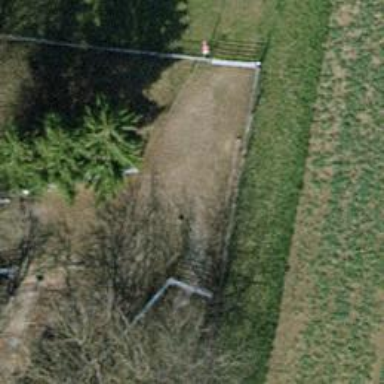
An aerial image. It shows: Grass track with grade 2 tracktype.